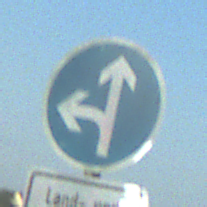
Verkehrszeichen: VorgeschriebeneFahrtrichtungGeradeausOderLinks
Zusatzzeichen unten: BesondereFahrzeugeUndTransportgueter8
Umgebung: Outdoor, Nature
Tageszeit: MorningAfternoon
Wetter: Clear
Licht: Natural
Jahreszeit: NotSpecified
Kontrast: HighContrast